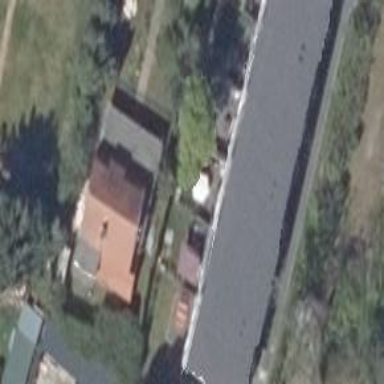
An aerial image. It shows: Terrace building.